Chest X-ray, AP view. Patient: 67 years old, sex F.
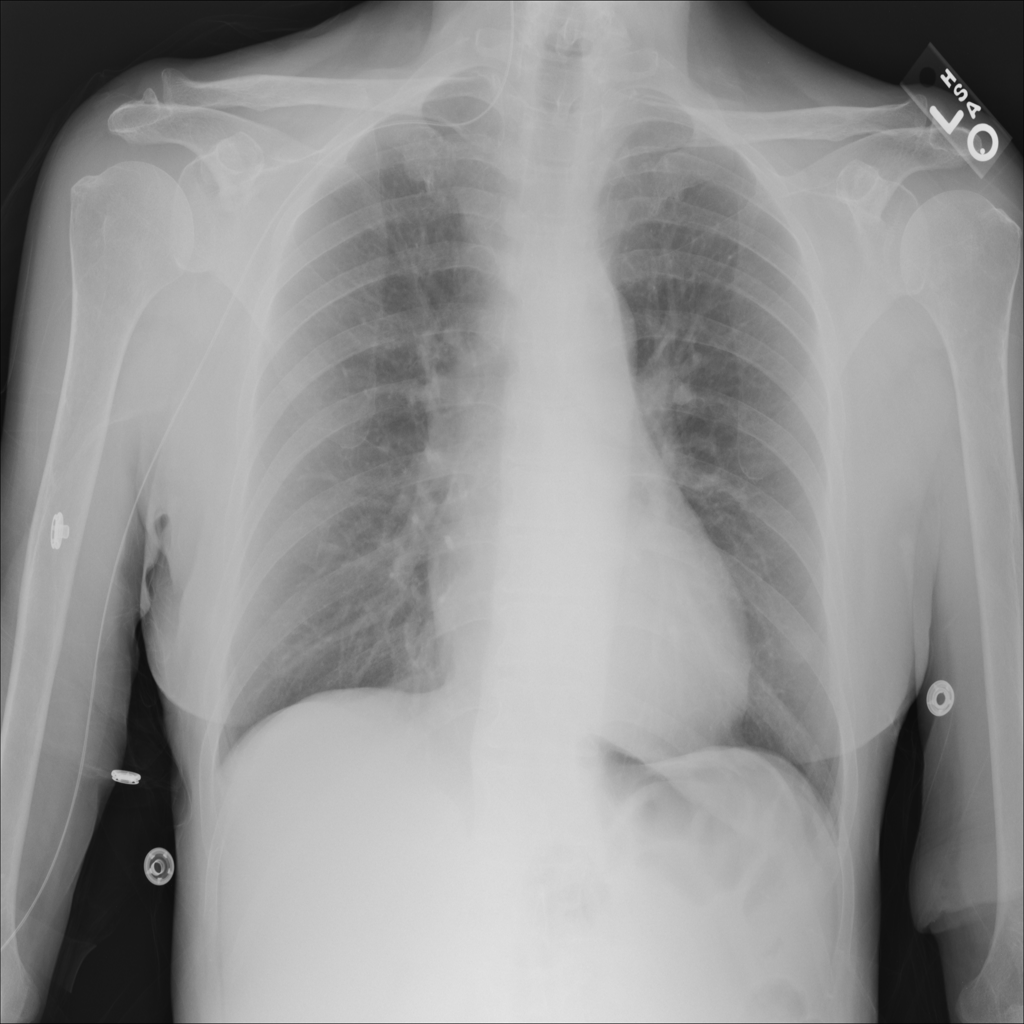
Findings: No Finding